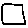
Label: square